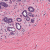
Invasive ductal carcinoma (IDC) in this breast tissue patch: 0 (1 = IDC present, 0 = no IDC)